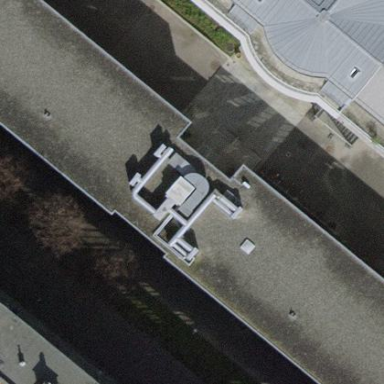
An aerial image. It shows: University building.